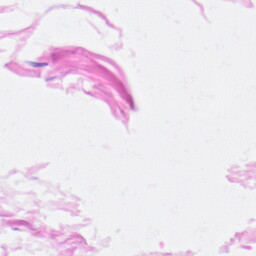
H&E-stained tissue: Heart